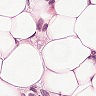
Metastatic tissue present: yes